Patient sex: M
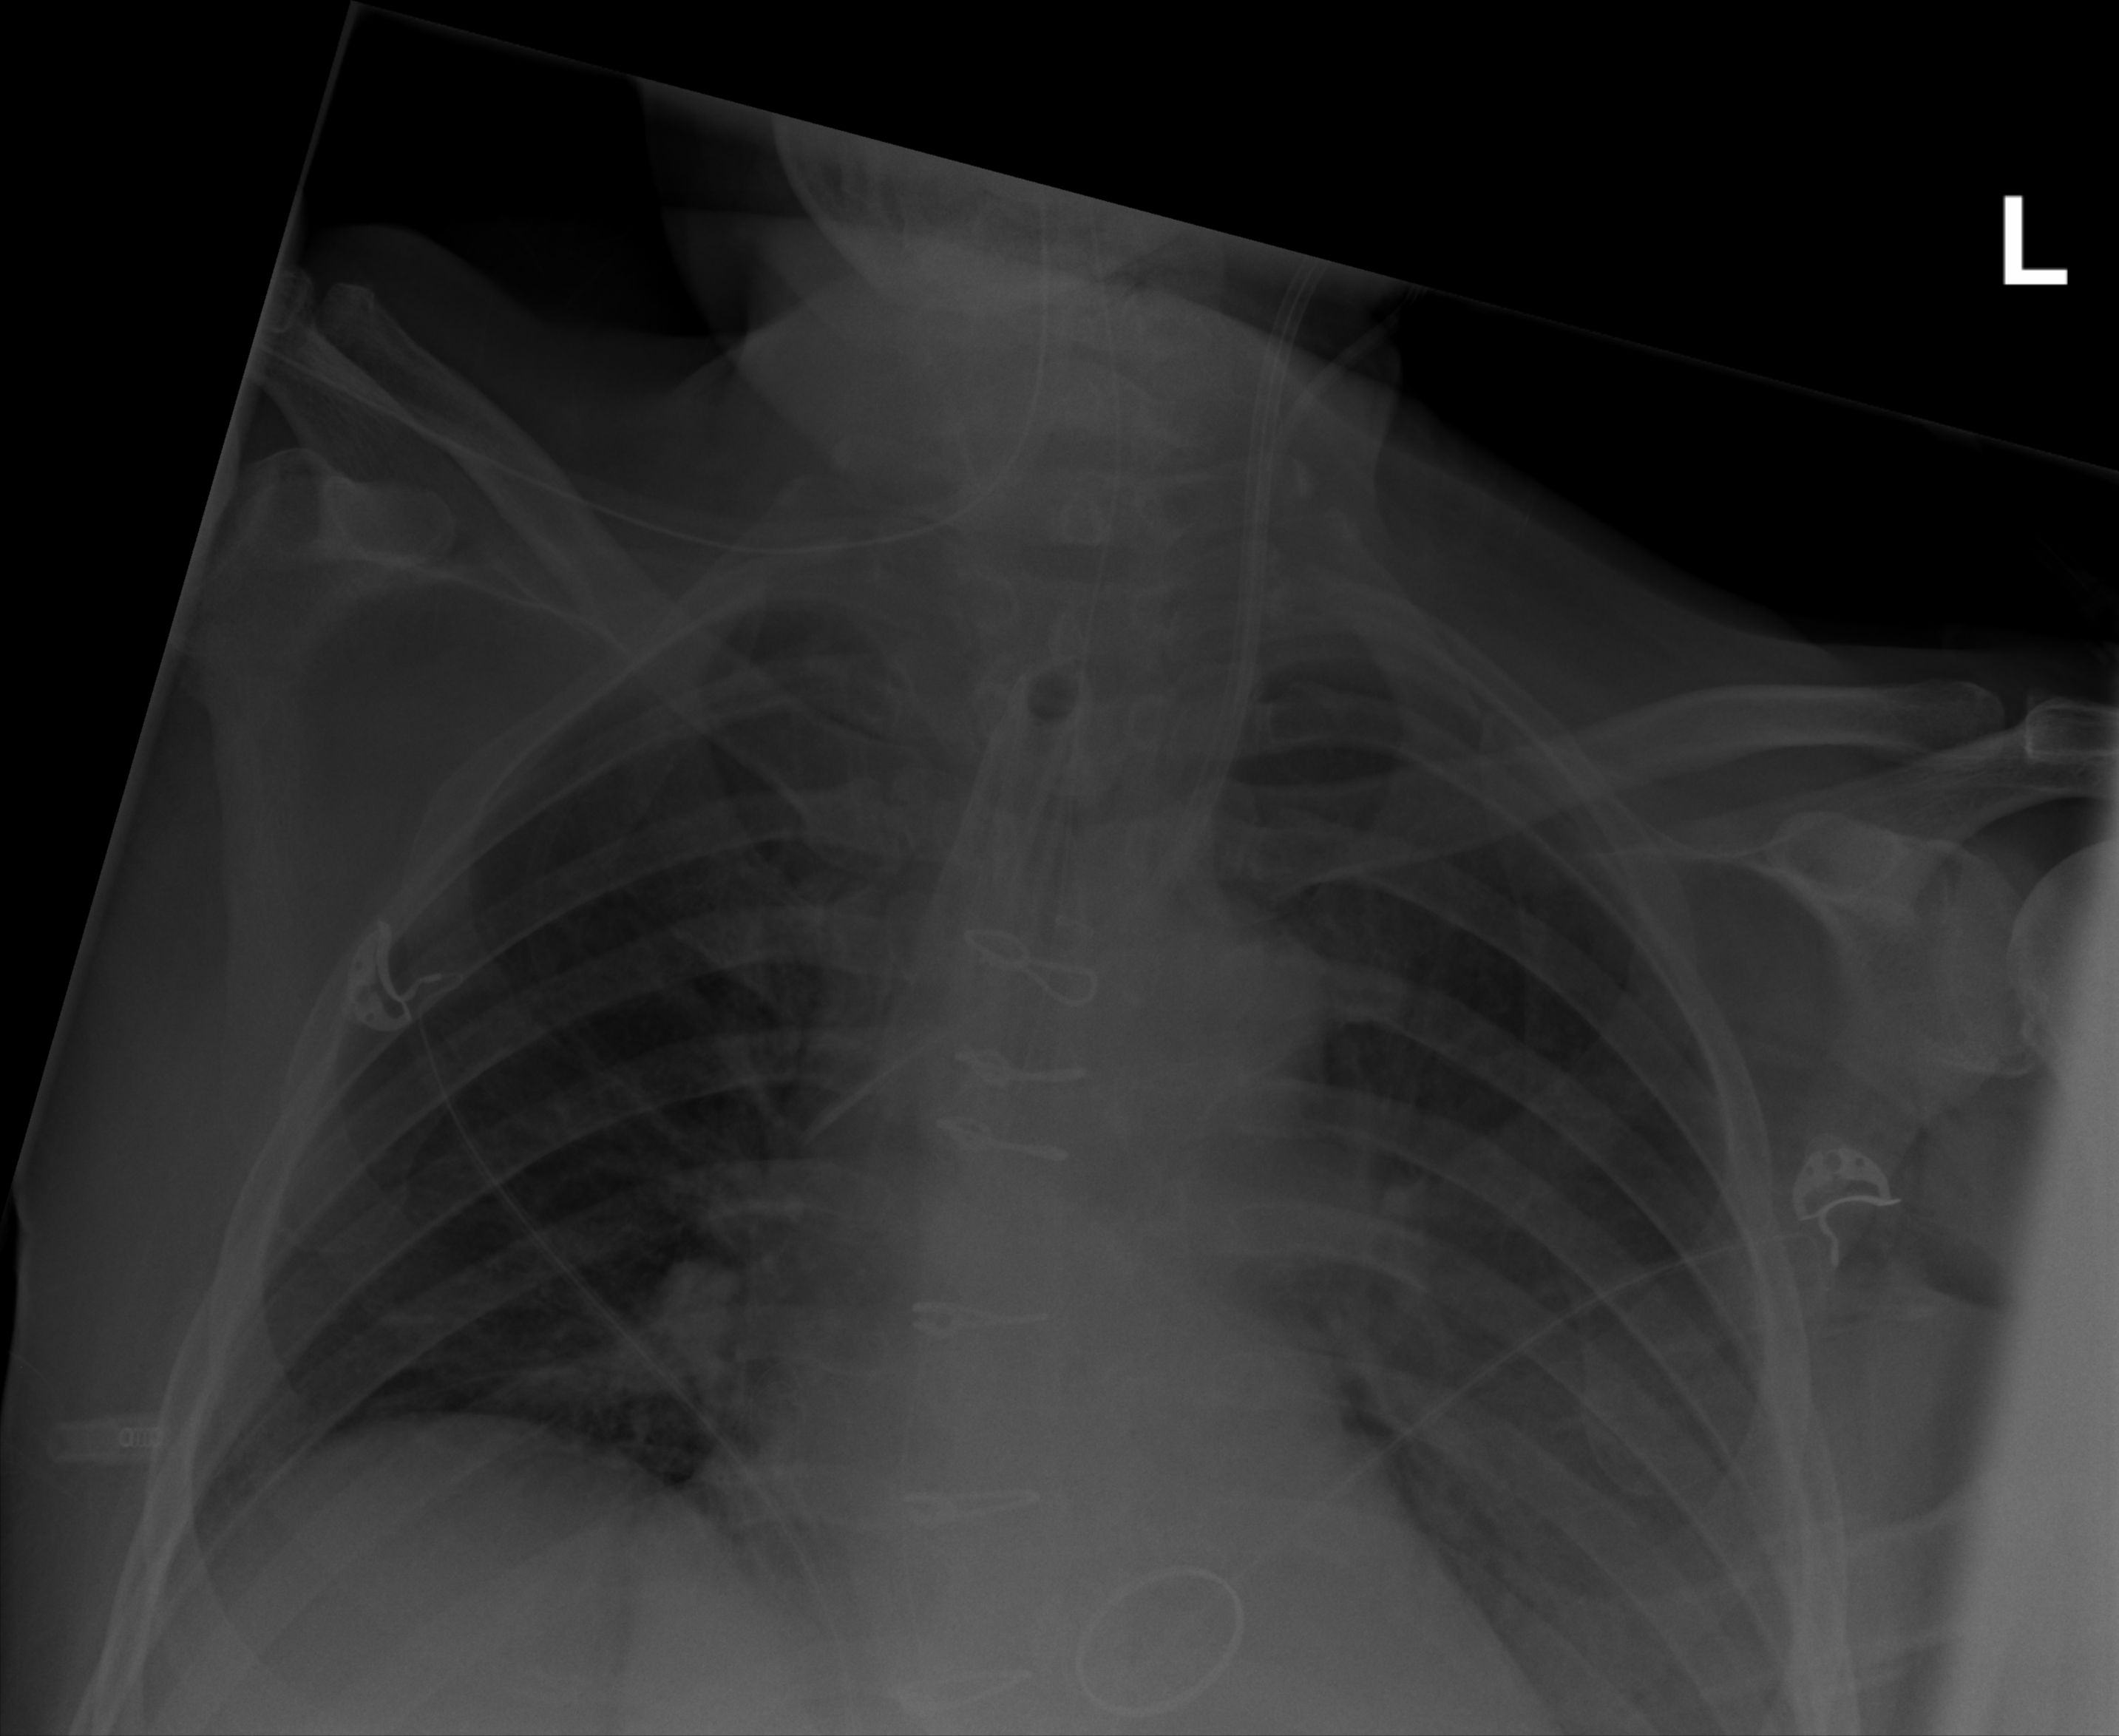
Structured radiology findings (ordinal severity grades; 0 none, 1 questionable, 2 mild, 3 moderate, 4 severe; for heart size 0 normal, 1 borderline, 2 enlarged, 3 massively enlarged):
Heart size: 0
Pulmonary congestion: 0
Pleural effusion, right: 0
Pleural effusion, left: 2
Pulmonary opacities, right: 0
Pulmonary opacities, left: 0
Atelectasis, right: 0
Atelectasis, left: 0